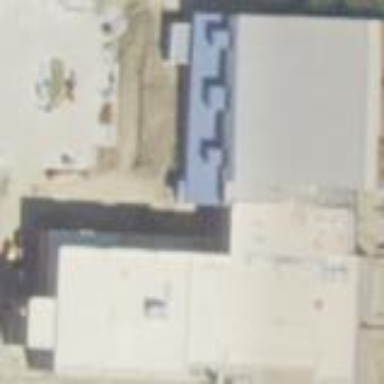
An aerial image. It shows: School building.